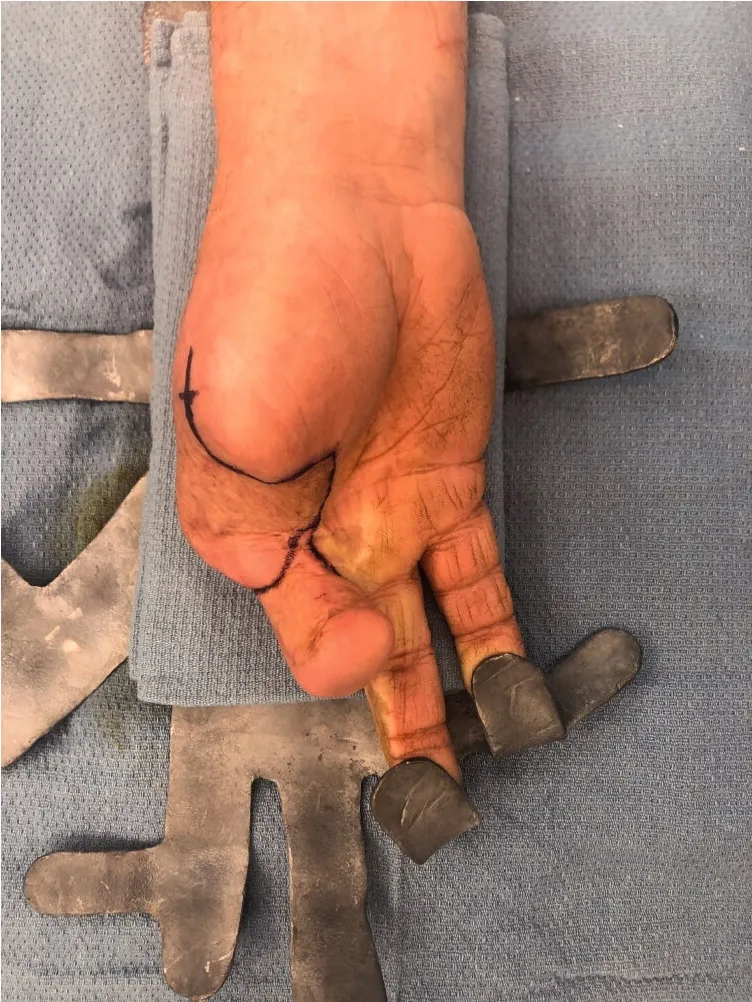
Preoperative markings for "on-top"-plasty of the long finger to the thumb position - PA bird's-eye view.
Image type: medical_photograph (skin_photograph)